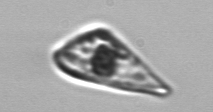
Label: Licmophora